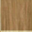
Piece: xx